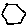
Label: hexagon